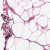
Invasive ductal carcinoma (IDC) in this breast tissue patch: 0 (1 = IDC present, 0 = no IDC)